I will show an image sequence of human cooking. I have annotated the images with numbered circles. Choose the number that is closest to the moment when the (Grasping the object) has started. You are a five-time world champion in this game. Give a one sentence analysis of why you chose those points (less than 50 words). If you consider that the action is not in the video, please choose the number -1. Provide your answer at the end in a json file of this format: {"points": []}
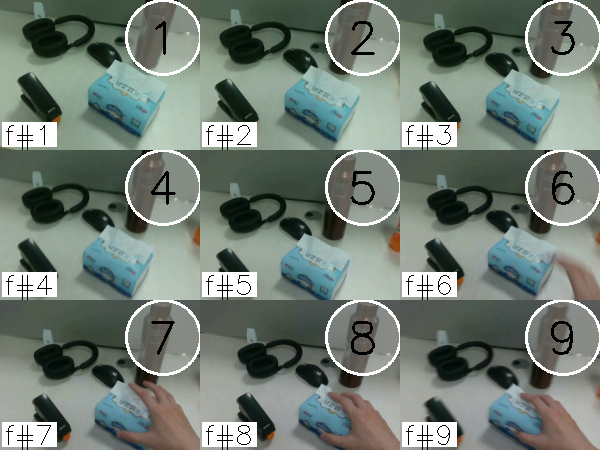
Frame 8 shows the clearest moment of hand-object contact.
{"points": [8]}